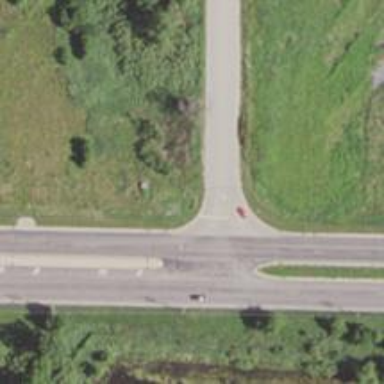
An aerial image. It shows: Unclassified road.